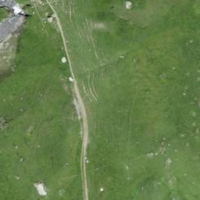
EUNIS habitat code: 23
Species observed at this site:
Marmota marmota
Dryas octopetala
Pyrrhocorax graculus